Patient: sex F, age 26
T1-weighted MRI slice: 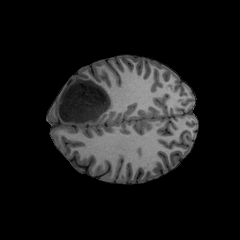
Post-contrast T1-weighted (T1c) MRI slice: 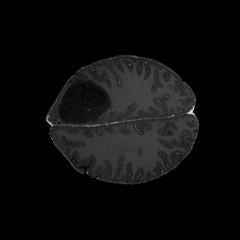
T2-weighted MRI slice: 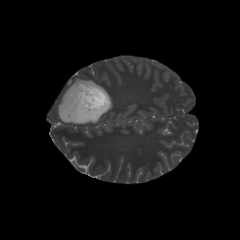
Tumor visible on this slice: yes
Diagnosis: Astrocytoma, IDH-mutant
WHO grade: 3